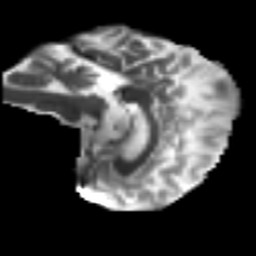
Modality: T2w
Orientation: sagittal
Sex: male
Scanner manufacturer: ge
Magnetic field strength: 3 T
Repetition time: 7 s
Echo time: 0.08 s